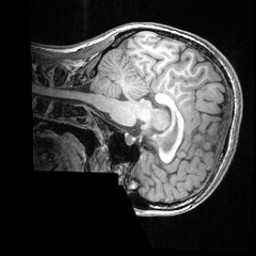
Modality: T1w
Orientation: sagittal
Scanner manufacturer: ge
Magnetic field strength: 3 T
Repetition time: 0.008572 s
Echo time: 0.003384 s